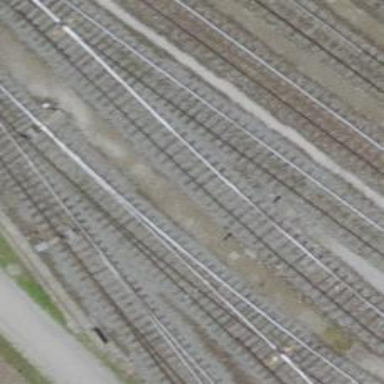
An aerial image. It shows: Railway yard.